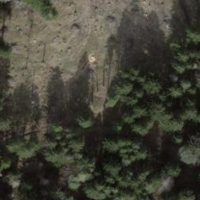
EUNIS habitat code: 43
Species observed at this site:
Mercurialis perennis